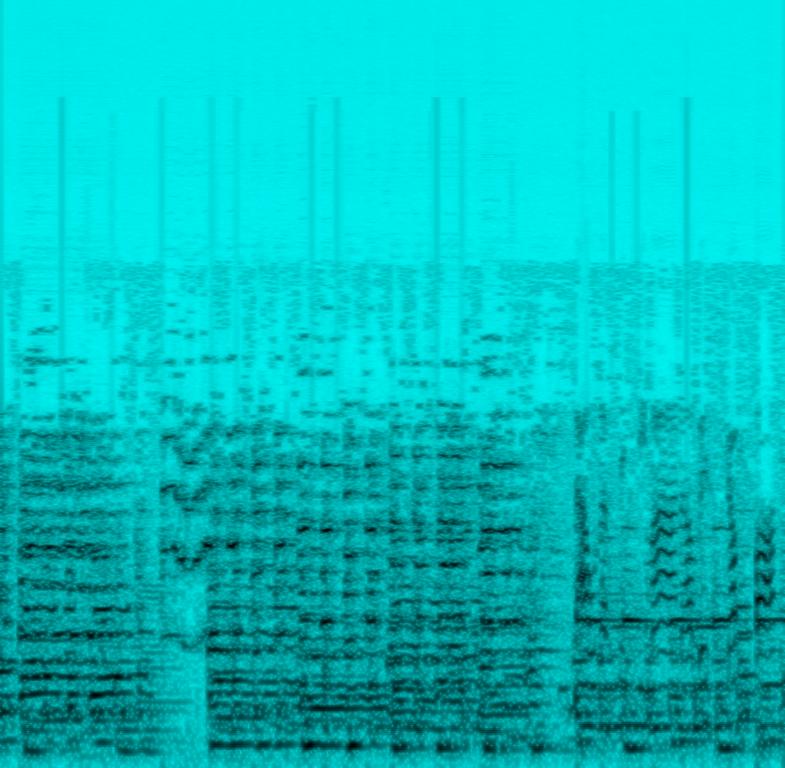
A brass section is playing a melody along with a lead trumpet. In the background you can hear strings playing in the mid to high range. An upright bass is holding the rhythmic side of the song. A piano is playing the same melody as the male singer. This song may be playing in a retro bar.